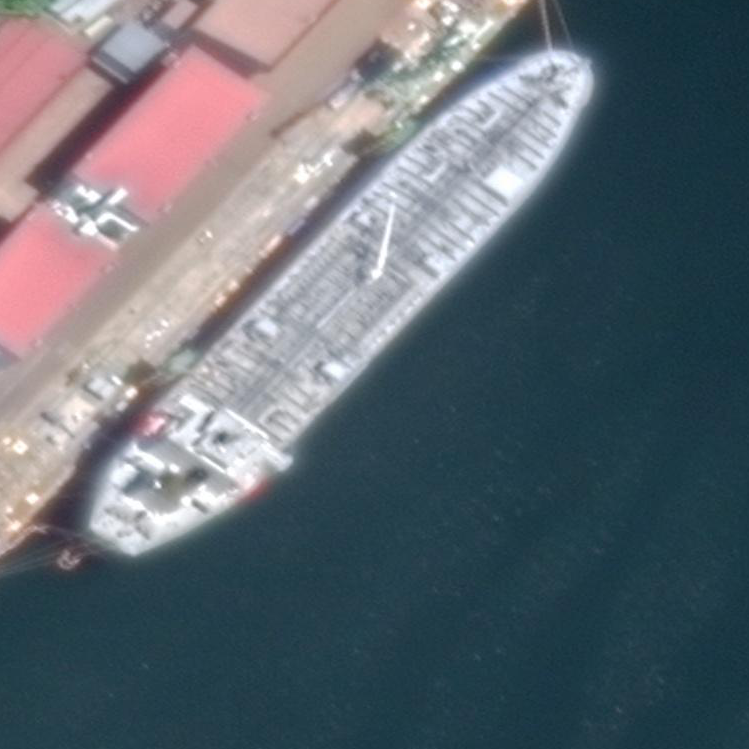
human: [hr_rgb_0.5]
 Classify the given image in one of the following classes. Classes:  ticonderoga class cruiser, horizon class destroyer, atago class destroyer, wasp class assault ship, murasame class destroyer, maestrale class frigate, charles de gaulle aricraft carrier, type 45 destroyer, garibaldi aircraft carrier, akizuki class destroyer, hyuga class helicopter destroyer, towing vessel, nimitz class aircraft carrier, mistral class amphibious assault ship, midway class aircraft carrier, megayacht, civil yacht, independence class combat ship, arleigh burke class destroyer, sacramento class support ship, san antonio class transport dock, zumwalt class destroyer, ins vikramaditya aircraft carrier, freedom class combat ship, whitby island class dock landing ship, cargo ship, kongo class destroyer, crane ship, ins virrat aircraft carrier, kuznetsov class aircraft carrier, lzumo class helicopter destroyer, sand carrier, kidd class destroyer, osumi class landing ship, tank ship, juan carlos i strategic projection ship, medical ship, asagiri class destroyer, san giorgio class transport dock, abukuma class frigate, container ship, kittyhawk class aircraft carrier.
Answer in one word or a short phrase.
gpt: Tank ship